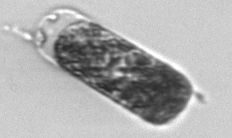
Label: Hemiaulus